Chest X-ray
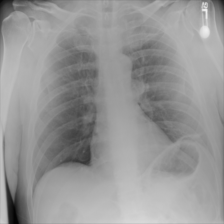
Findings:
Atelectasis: positive
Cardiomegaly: negative
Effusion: negative
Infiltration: negative
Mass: negative
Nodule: negative
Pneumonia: negative
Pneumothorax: negative
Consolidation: negative
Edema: negative
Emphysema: negative
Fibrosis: negative
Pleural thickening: negative
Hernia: negative